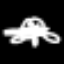
Label: square